Field crop: maize
Growth stage: 2
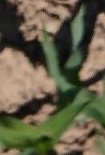
Species: maize